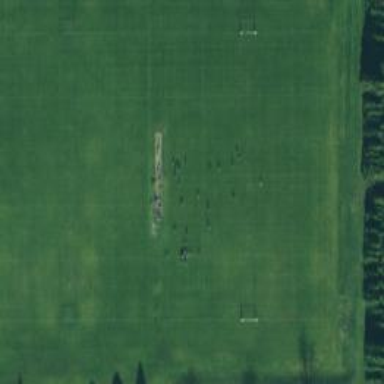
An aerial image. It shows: Rugby pitch used for leisure land.